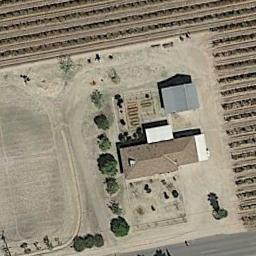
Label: sparse_residential